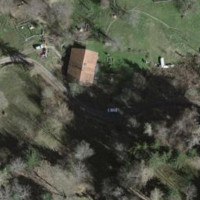
EUNIS habitat code: 44
Species observed at this site:
Angelica sylvestris
Tanacetum parthenium